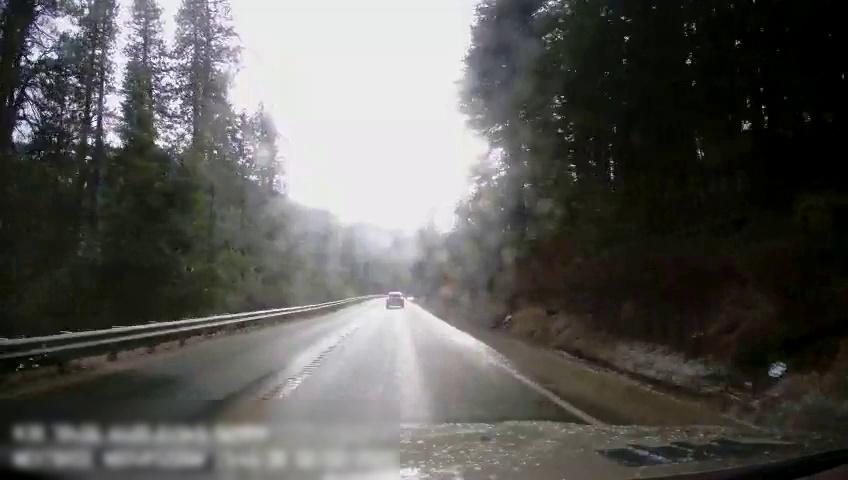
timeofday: Day
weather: Sunny
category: Drivable Space
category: Vehicles | SUV
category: Lanes | Alternate Lane